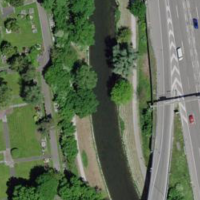
EUNIS habitat code: 57
Species observed at this site:
Centaurea scabiosa